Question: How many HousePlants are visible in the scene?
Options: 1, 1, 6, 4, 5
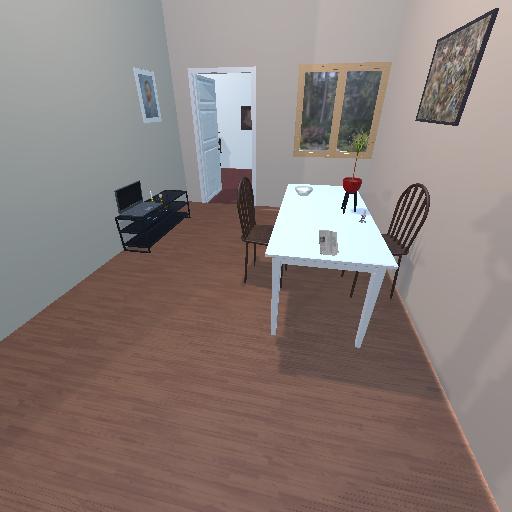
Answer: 1